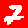
Digit: 7